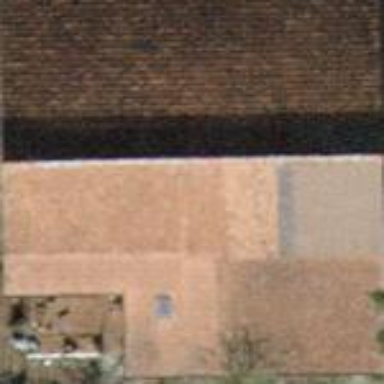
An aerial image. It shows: Farm auxiliary building with gabled roof.